Question: I am not sure why i am not able to click on Unread? I am able to locate the element but selenium cannot click.

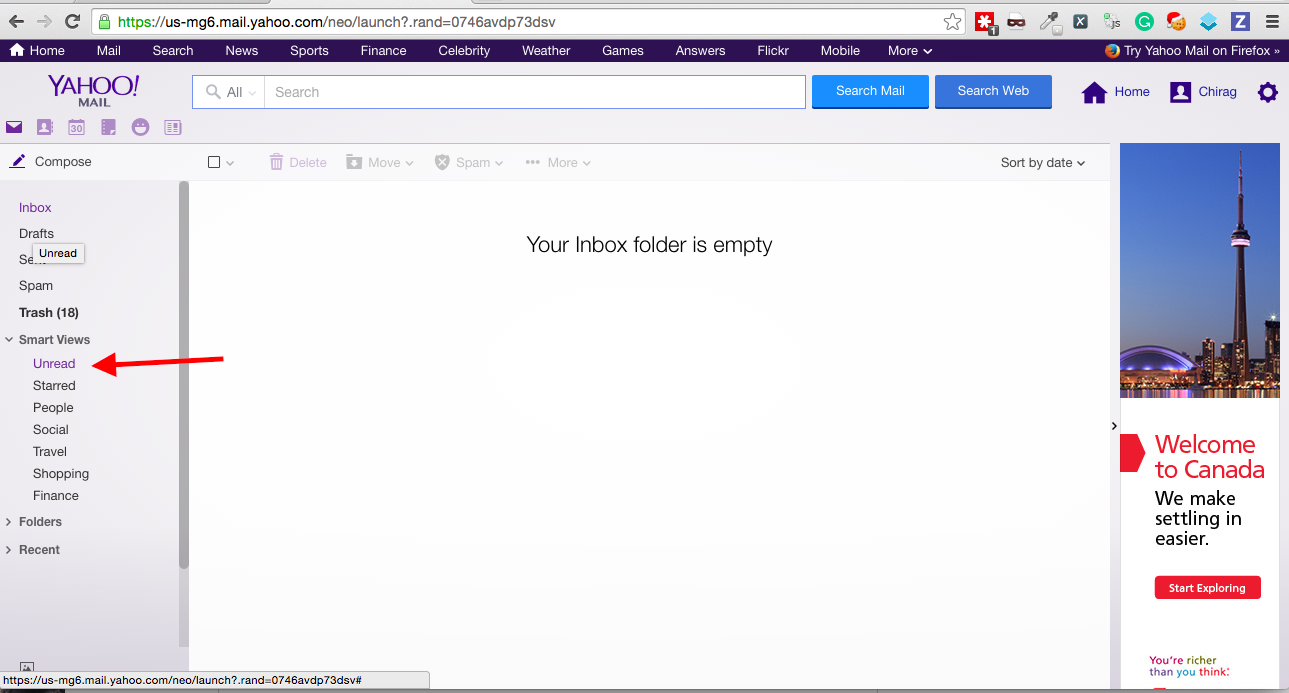
Answer: I was able to resolve it by hovering over the element first. Thank you so much
'''
element_to_hover_over = driver.find_element_by_xpath("//ul[@id='smartviews-app-list']/li[@data-id='simple-unread']")
hover = ActionChains(driver).move_to_element(element_to_hover_over)
hover.perform()
time.sleep(2)
self.click(30, "xpath", "//ul[@id='smartviews-app-list']/li[@data-id='simple-unread']")
'''